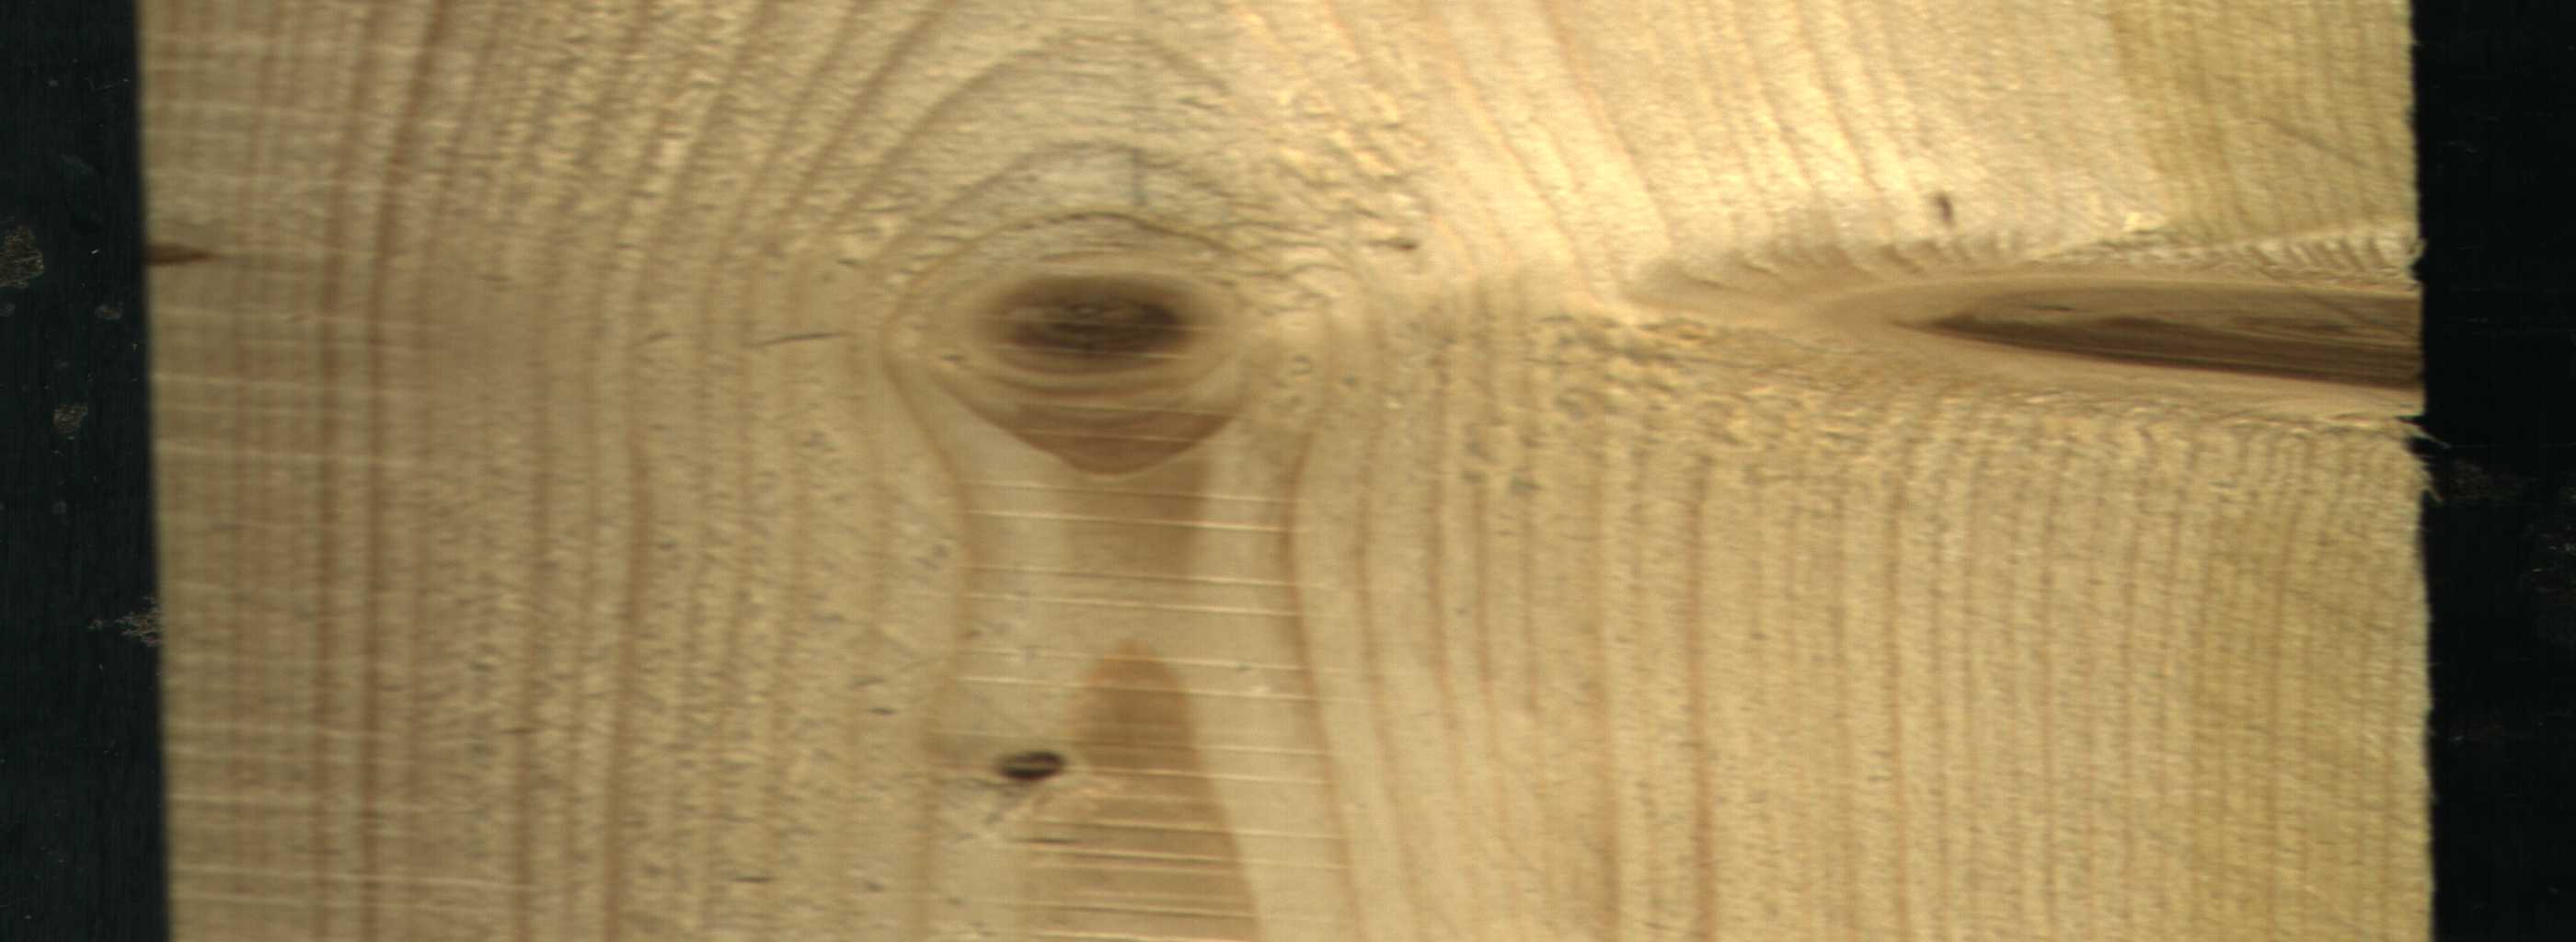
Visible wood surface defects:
Dead_Knot
Live_Knot
Live_Knot